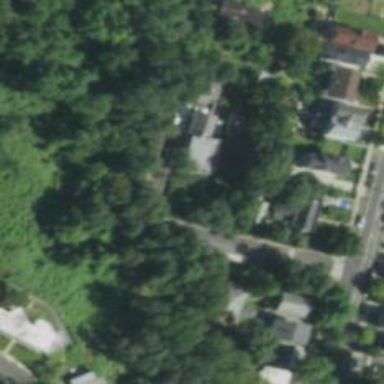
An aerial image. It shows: Residential road with separate sidewalk.